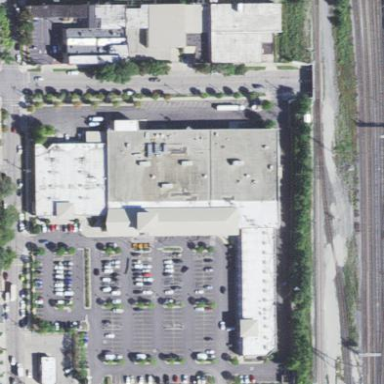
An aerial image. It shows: Retail building housing supermarket.